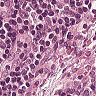
Metastatic tissue present: no